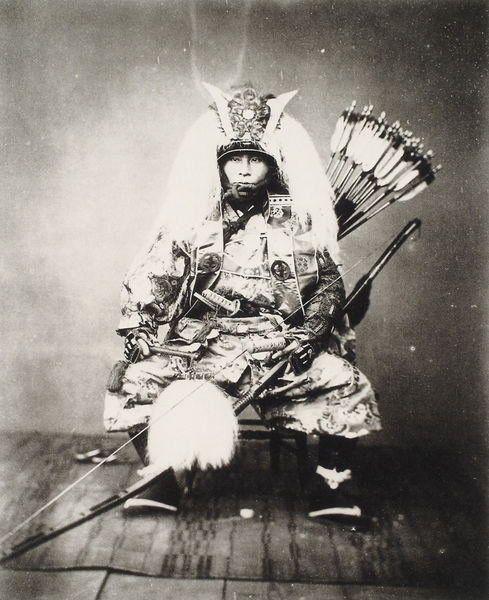
Titel: Samurai
Künstler: Ueno Hikoma
Institution: Köln, Agfa Photohistorama
Schlagwörter: kopf, kämpfer, mann, weiß, sitzen, schmuck, schwarz, stuhl, teppich, bart, wand, federn, kleidung, pelz, bild, portrait, sitzend, krone, beine, fell, mähne, japan, bogen, schuhe, hocker, ernst, grimmig, sitzt, streifen, foto, fotografie, maske, asien, schwarz-weiß, waffen, soldat, asiatisch, helm, rüstung, tracht, krieger, kopfschmuck, köcher, pfeil, pfeile, studio, sehne, bogenschütze, häuptling, indianer, breitbeinig, chinese, samurai, japaner, eskimo, 19. jahrhundert, monogole, soldata, häuptlin